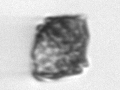
Label: Kryptoperidinium_triquetrum